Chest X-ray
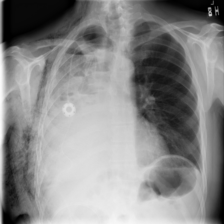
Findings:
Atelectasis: negative
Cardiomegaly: negative
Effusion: positive
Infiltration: negative
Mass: negative
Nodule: negative
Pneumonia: negative
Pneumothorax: negative
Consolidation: negative
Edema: negative
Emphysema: positive
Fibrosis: negative
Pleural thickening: negative
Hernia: negative